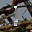
Label: 1